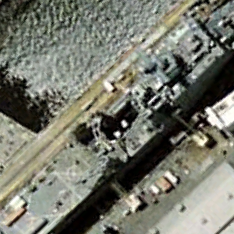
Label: combat